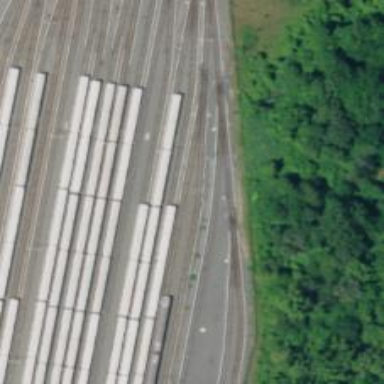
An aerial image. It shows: Electrified rail passing through service yard.